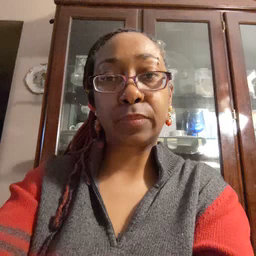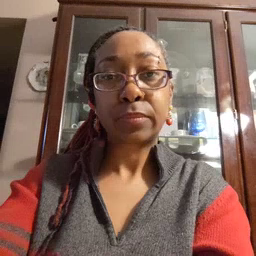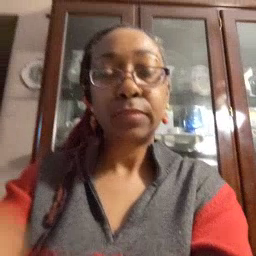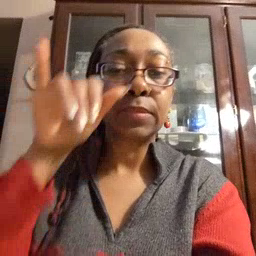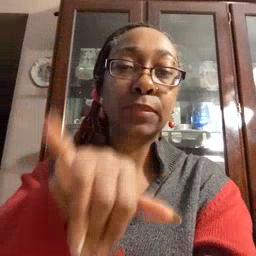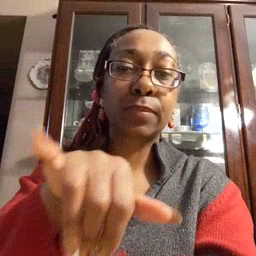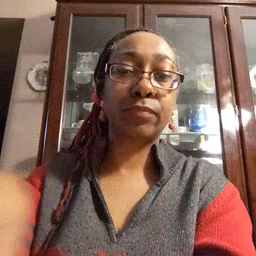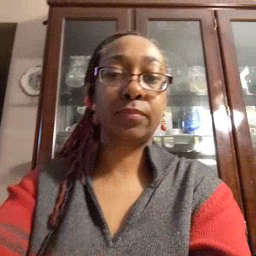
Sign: stay